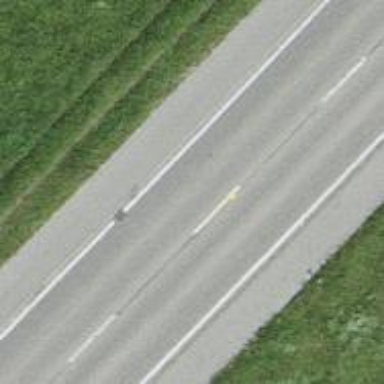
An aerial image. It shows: Primary highway with asphalt surface. It includes cycle track on both sides.